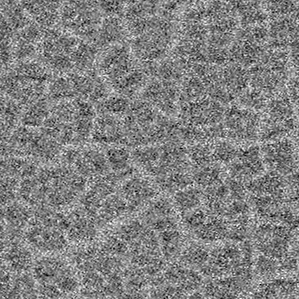
Label: frost